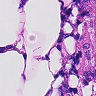
Metastatic tissue present: no